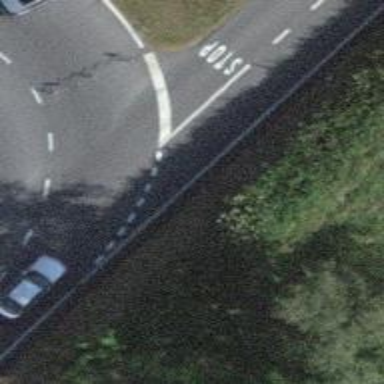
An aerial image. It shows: Road with stop sign.